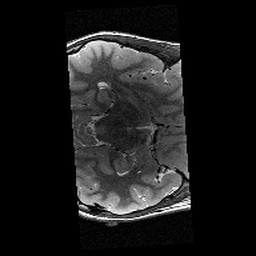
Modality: T2w
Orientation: axial
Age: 12
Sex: male
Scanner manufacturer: siemens
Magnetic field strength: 3 T
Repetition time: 9.23 s
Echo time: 0.067 s